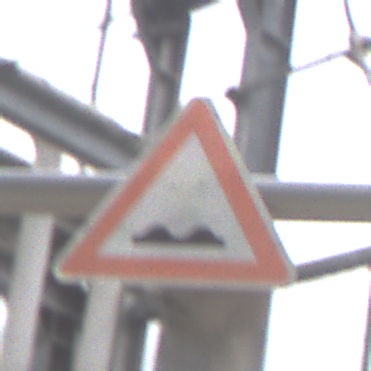
Verkehrszeichen: UnebeneFahrbahn
Umgebung: Roofed, Special
Tageszeit: Midday
Wetter: Overcast
Licht: Natural
Jahreszeit: NotSpecified
Kontrast: LowContrast